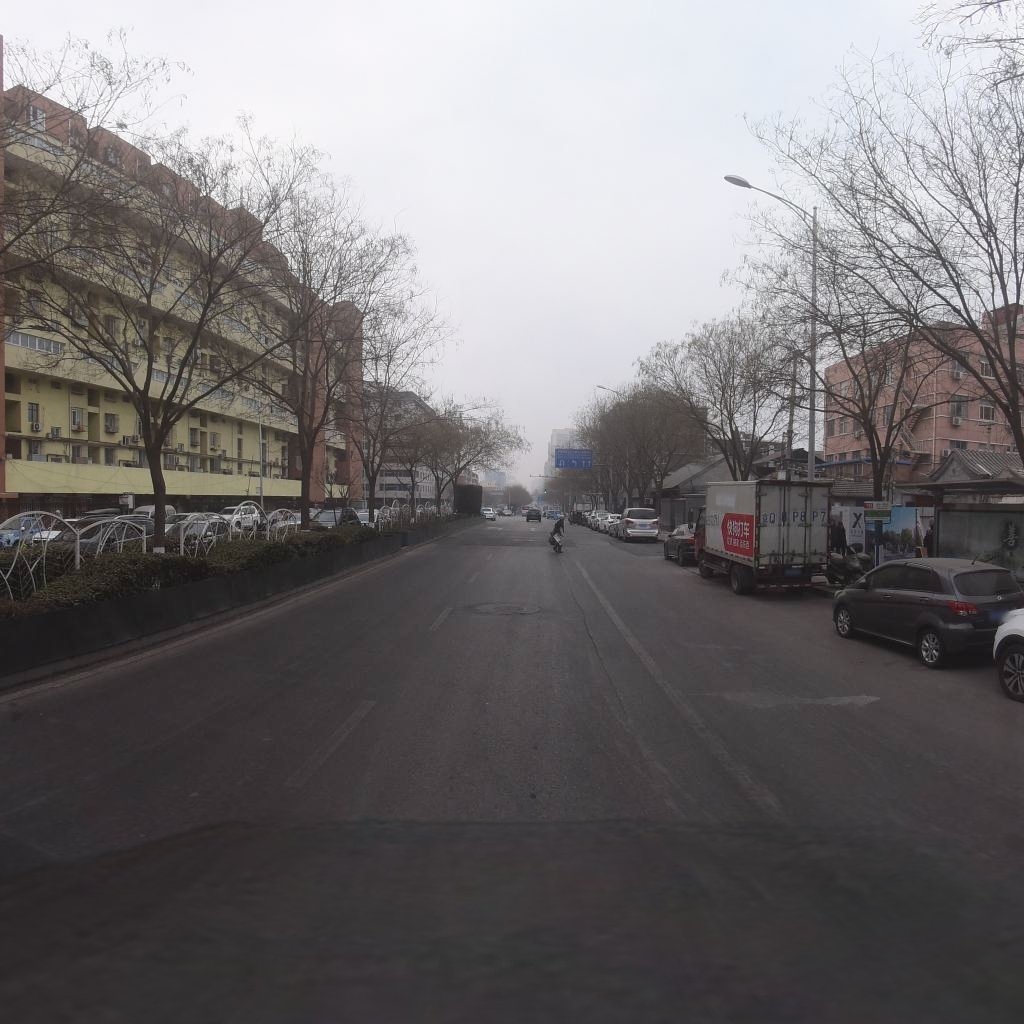
Region: Xicheng
Road damage annotations: manhole cover, longitudinal crack